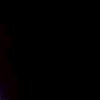
Label: space